Interaction volume radius: 5 \u00c5
Interaction volume height: 50 \u00c5
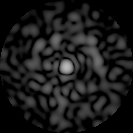
Disorder parameter: 0.8332